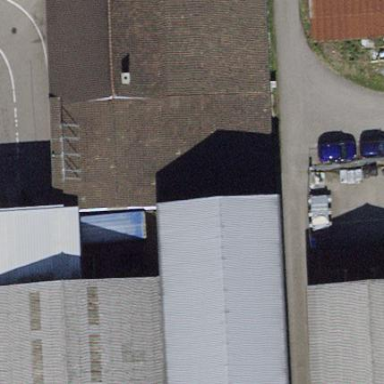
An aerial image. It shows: Industrial building.